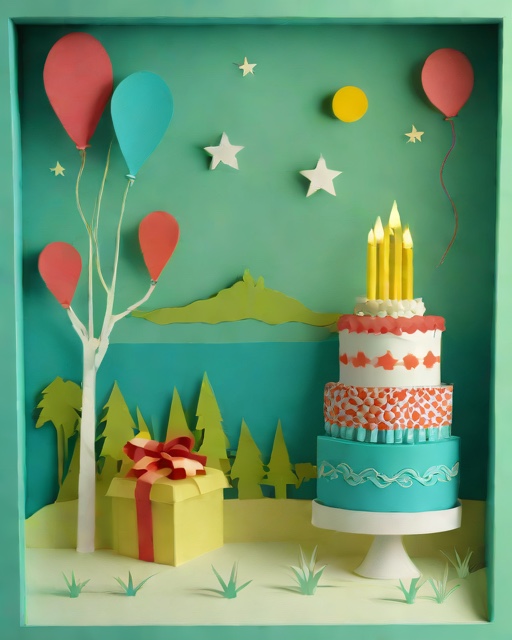
Category: Birthday